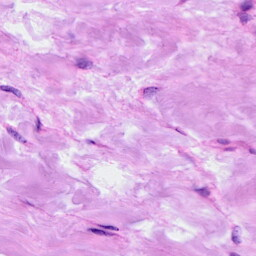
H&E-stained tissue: Breast